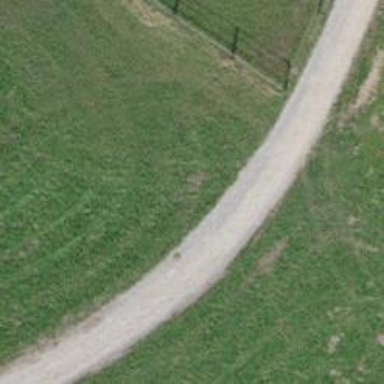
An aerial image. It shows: Unpaved track with grade2 quality type.